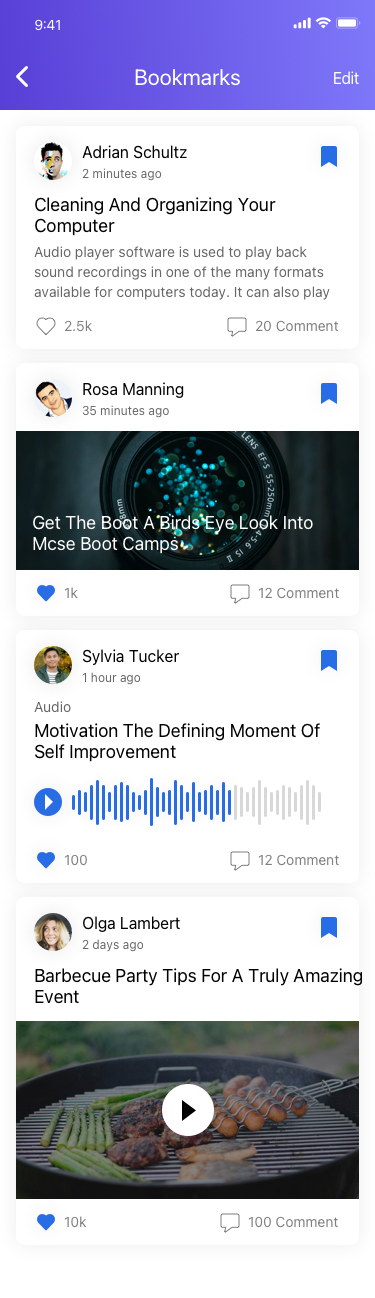
Text in this UI design:
Bookmarks
Edit
Adrian Schultz
2 minutes ago
2.5k
20 Comment
Cleaning And Organizing Your
Computer
Audio player software is used to play back sound recordings in one of the many formats available for computers today. It can also play back music CDs. There is audio player software that is native to the computer’s operating system (Windows, Macintosh, and Linux) and there are web-based audio players. This article discusses the local computer audio players. Advantages of computer audio player software

The main advantage of a computer audio player is that you can play your audio CDs and there is no longer any need to have a separate CD player. However the capabilities of the computer audio player go beyond just playing traditional music CDs. You can also play sound clips in one of the many audio formats found in the information technology industry today. The MP3 format is a standard whereby a high rate of compression can be achieved on sound files allowing the ability to store large numbers of them on hard disk. Another advantage is when the computer audio player has ripping capability you can extract a sample clip from the sound track for internet posting or emailing. Audio players in the form of portable MP3 players like Apple’s iPod are extremely advantageous due to their long battery life and capability to be carried practically anywhere. Choosing and using a computer audio player

Windows comes with Windows Media Player already installed. Realplayer is a free download as well. There are other free products such as Winamp (Windows only). One important feature you want to look for when choosing an audio player beyond what is packaged with your operating system is the sound filtering capabilities. It should at least have a graphic equalizer where you can adjust for poor quality sound files. Look for other features like the ability to rip sound tracks and change the skins of the computer audio player. The demand for the computer audio player

Demand is driven by price and the free audio players like Windows Media Player will remain popular when it comes to playing audio on the computer. Where people are spending more of their money is on the portable MP3 players like Apple’s iPod. Apple makes a free computer audio player for the computer called iTunes and it is used to organize play lists and transfer sound files to the iPod player. Typically, you download iTunes and install it on your computer and then you have an integrated environment to import different types of Podcasts and audio for exporting to the iPod player itself. Plus iTunes can be used as a standalone computer audio player. But more and more you will see the demand for mobile computer audio players to increase because of their convenience and portability.
Rosa Manning
35 minutes ago
Get The Boot A Birds Eye Look Into
Mcse Boot Camps
1k
12 Comment
Sylvia Tucker
1 hour ago
100
12 Comment
Audio
Motivation The Defining Moment Of
Self Improvement
Olga Lambert
2 days ago
10k
100 Comment
Barbecue Party Tips For A Truly Amazing
Event